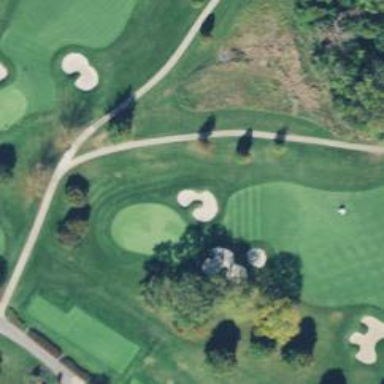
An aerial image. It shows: Service road designated as golf cart path.